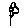
Label: flower